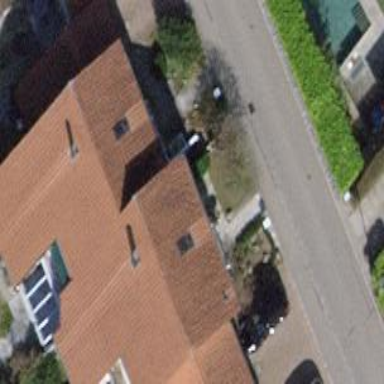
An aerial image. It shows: Terrace building.